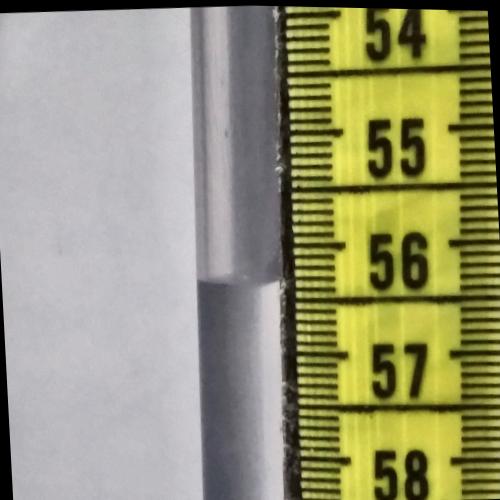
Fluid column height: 56.3 cm